Interaction volume radius: 10 \u00c5
Interaction volume height: 30 \u00c5
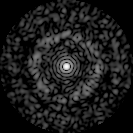
Disorder parameter: 0.8413